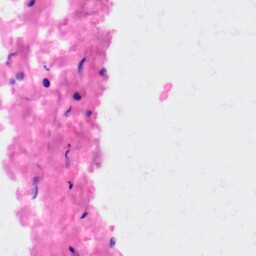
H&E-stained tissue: Kidney